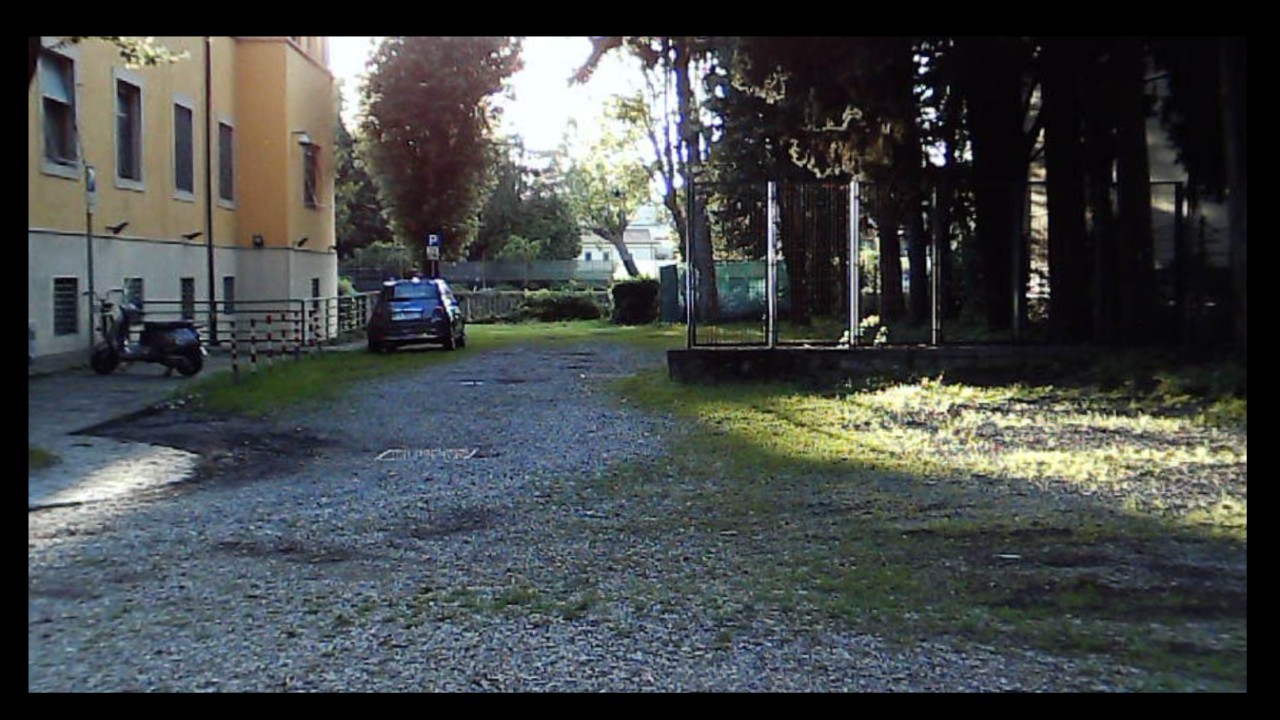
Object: Betafpv air75